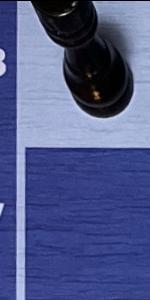
Label: Empty